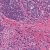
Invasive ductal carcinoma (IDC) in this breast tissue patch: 0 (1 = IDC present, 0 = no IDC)